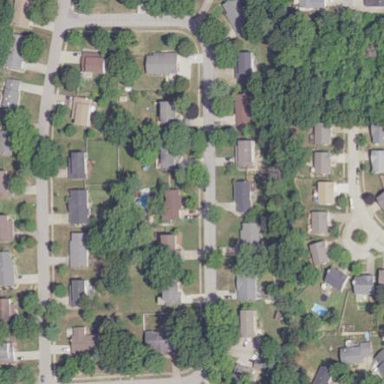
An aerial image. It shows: This residential area consists of single-family homes.